Question: I have 2 branches: master & develop. I have been developing in "develop" and committed everything I need. What was left (application generated file: .out) I didn't care for! So when I went to switch branch, I got prompted following:

I clicked "Reset" however instead of switching to the branch I got prompted the same "Checkout Conflicts" windows with exactly the same choices. I clicked "Reset" again, however above process just repeated. I clicked a while -- no help the same happens again and again. More over I encountered the same scenario on different eclipses (Juno, Kepler) and different OS (Mac & Windows).
Am I doing something wrong? I don't want to commit or stash the file, I just want it to be reset. Is it a bug? Or there is a solution?
Thank you.
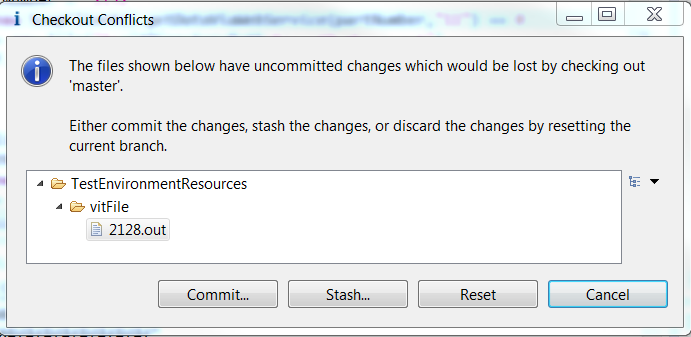
Answer: '*.out''.gitignore'
---
In my version of egit, when i select reset, the reset window opens. Seems like a bug in your version. Try updating egit (not only eclipse).
If it still doesn't work, you can also use 'Team -> Reset...' to perform a reset. After that you should be able to change the branches.
Actually, there are a few more ways to kill a file:
- - - 'git rebase -interactive'
Feel free to edit this post and add more ways of violently killing a file from git!